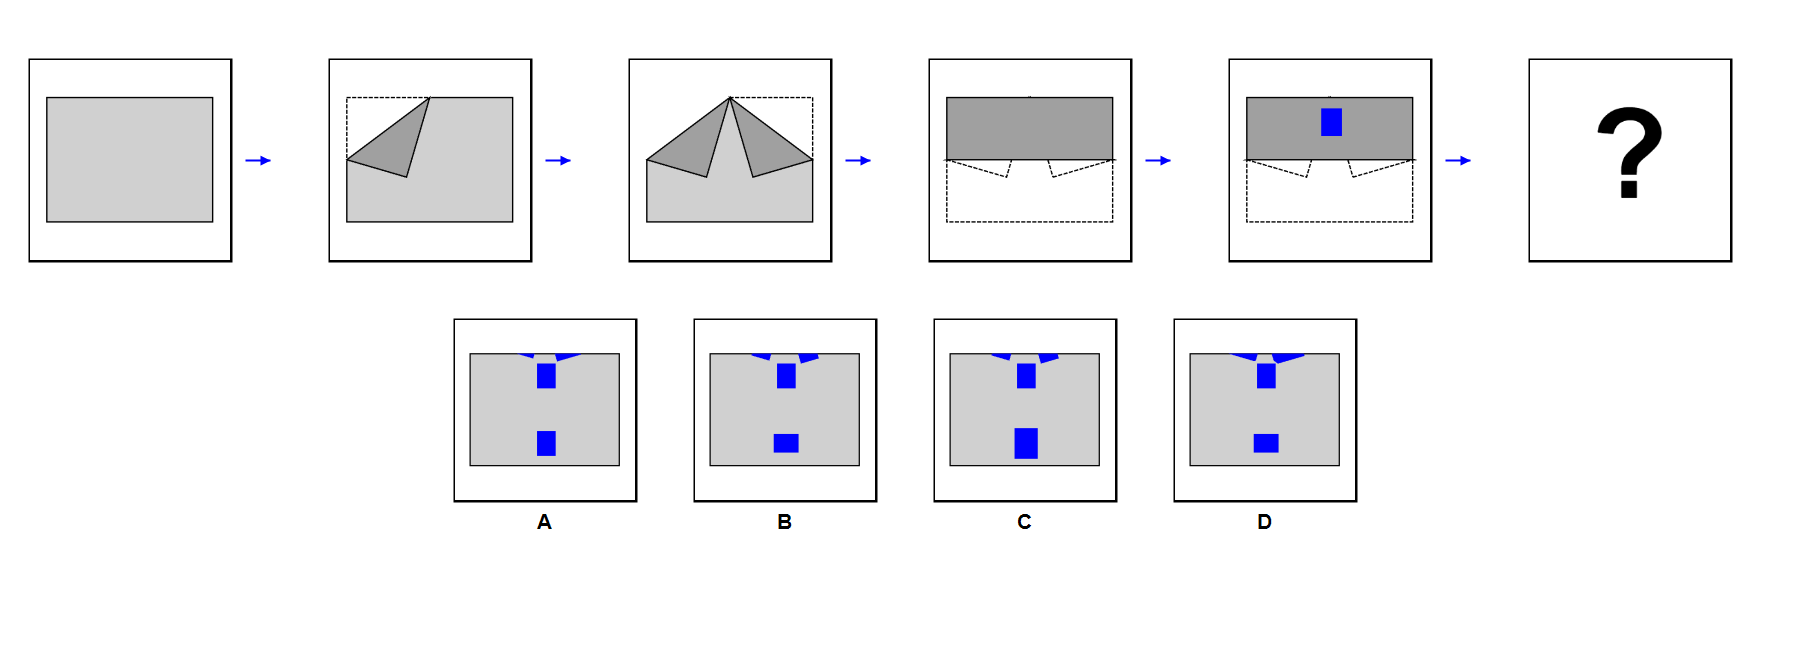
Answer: A